Question: Sorry this might seem like a stupid question, but has been frustrating me for a second day now ;///
I can get the map to show up no matter what.
Created new test project this is
'''
<!DOCTYPE html>
<html>
<head>
<meta name="viewport" content="initial-scale=1.0, user-scalable=no" />
<style type="text/css">
html { height: 100% }
body { height: 100%; margin: 0; padding: 0 }
#gmap { height: 100% }
</style>
<script type="text/javascript" src="http://maps.google.com/maps/api/js?sensor=false&libraries=geometry&v=3.7">
</script>
<script src="http://code.jquery.com/jquery-1.9.0.min.js"></script>
<%= stylesheet_link_tag "application", :media => "all" %>
<%= javascript_include_tag "maplace.min" %>
<script type="text/javascript">
$(function() {
new Maplace({
locations: [-34.397, 150.644],
controls_on_map: false
}).Load();
});
</script>
<title>Maptest</title>
</head>
<body>
<div id="gmap"></div>
</body>
</html>
'''

And it seems like all of the javascripts are loaded without any problems. Please Help
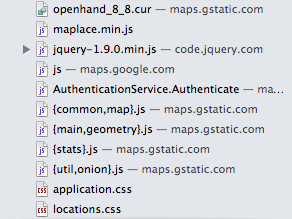
Answer: I think this should work, try:
'''
new Maplace({
locations: [{
lat: -34.397,
lon: 150.644
}],
controls_on_map: false
}).Load();
'''